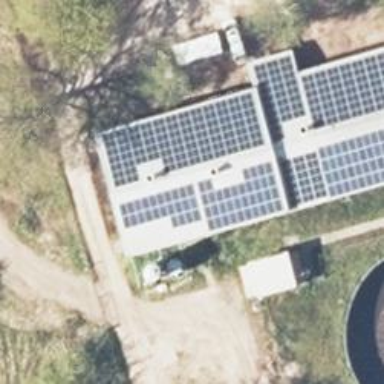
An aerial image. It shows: Solar photovoltaic panel generator producing electricity as small installation.